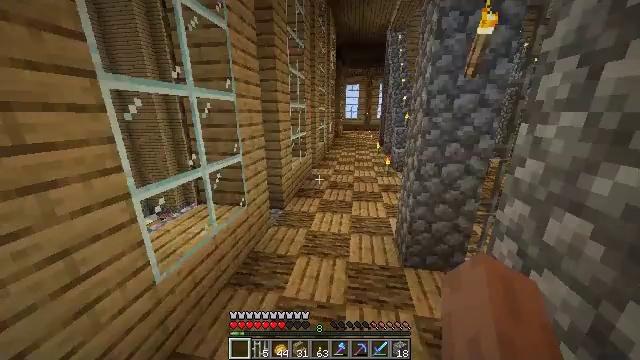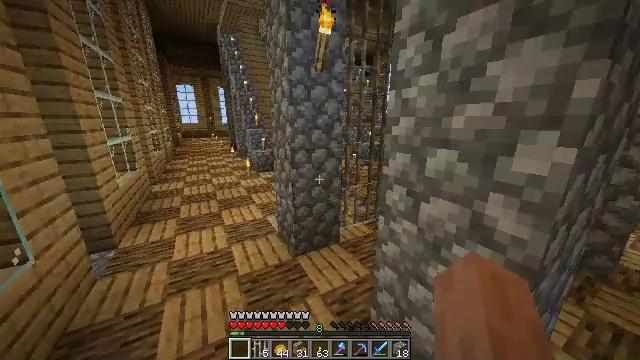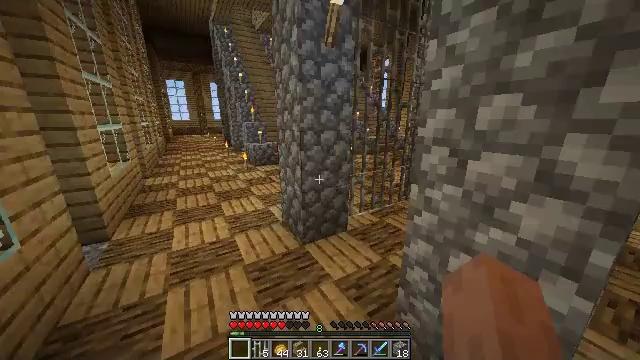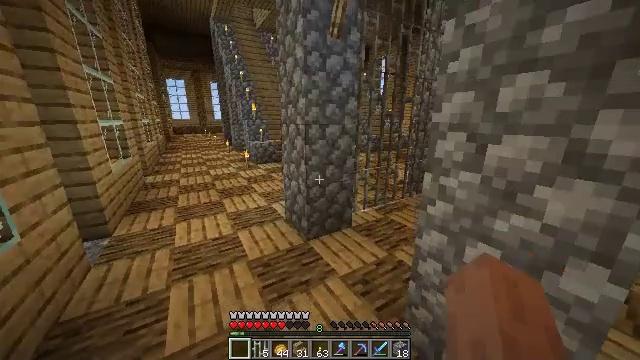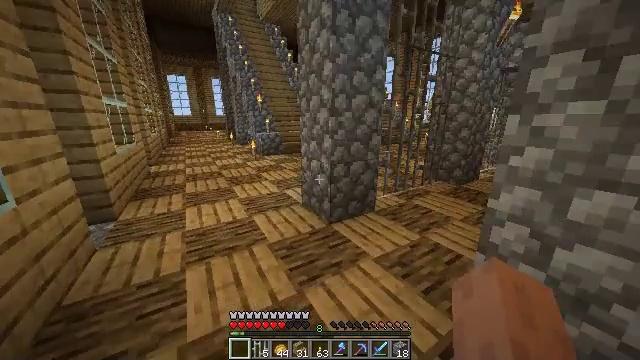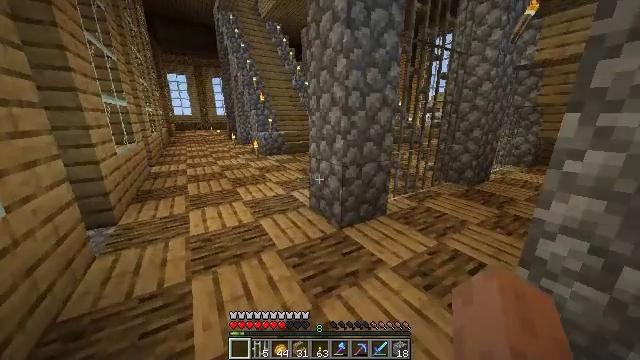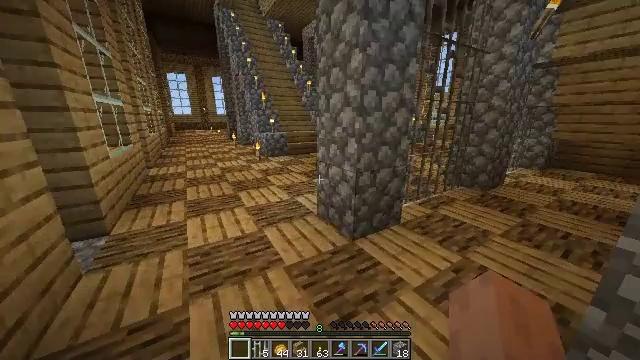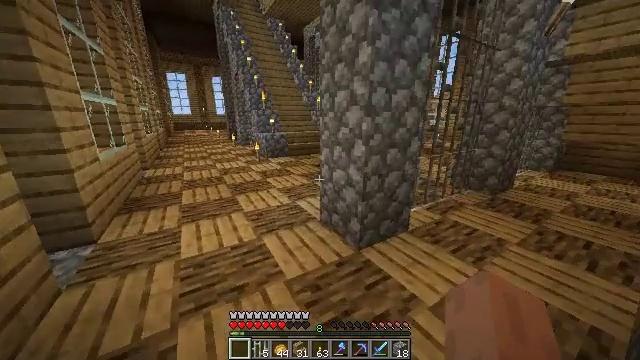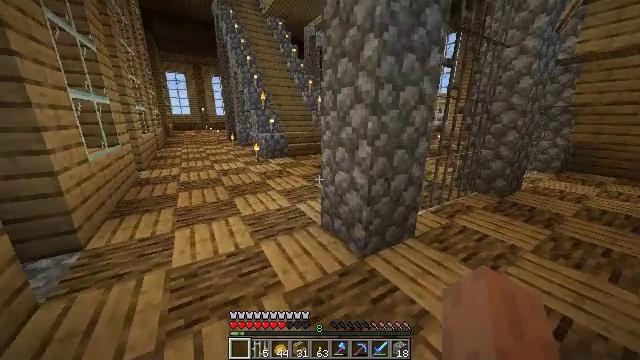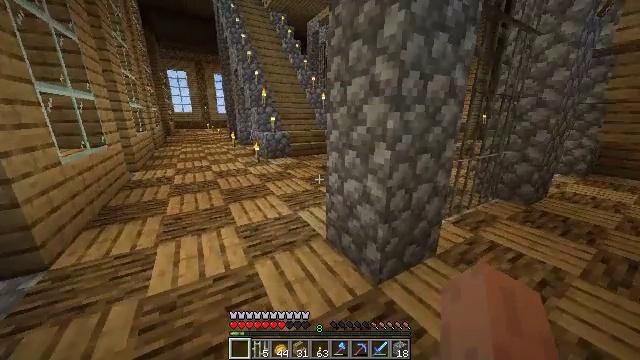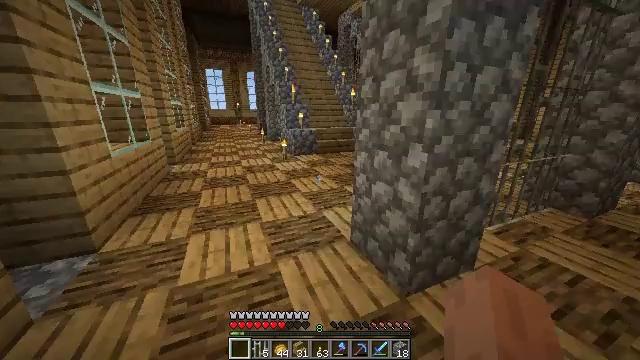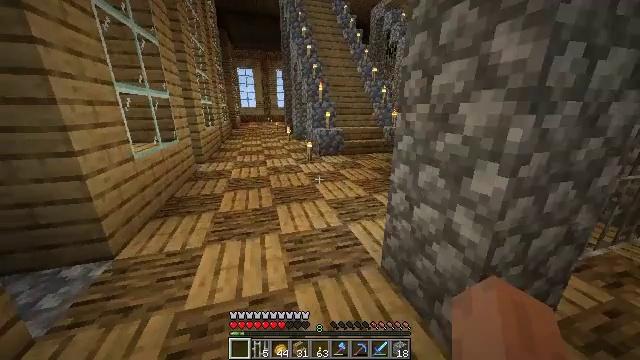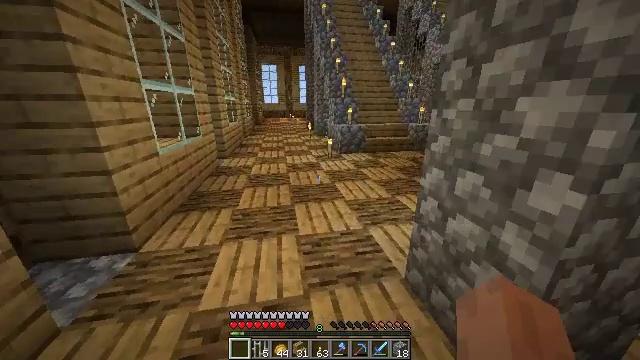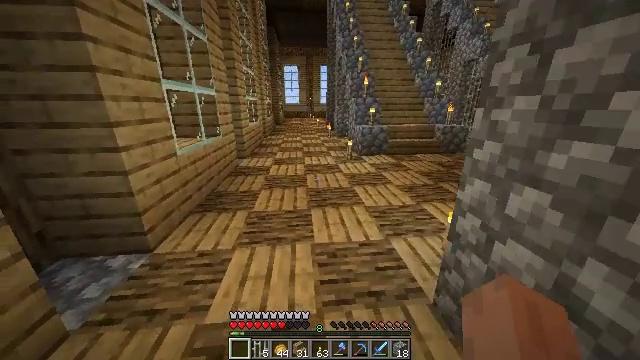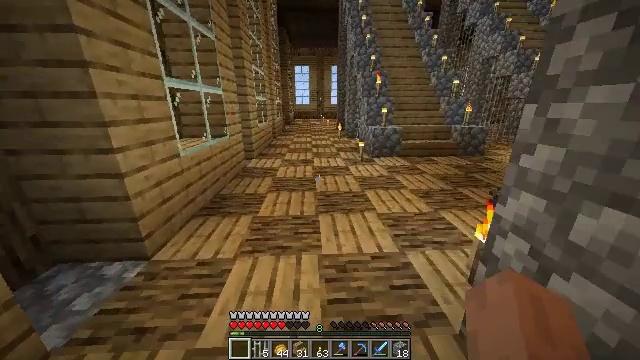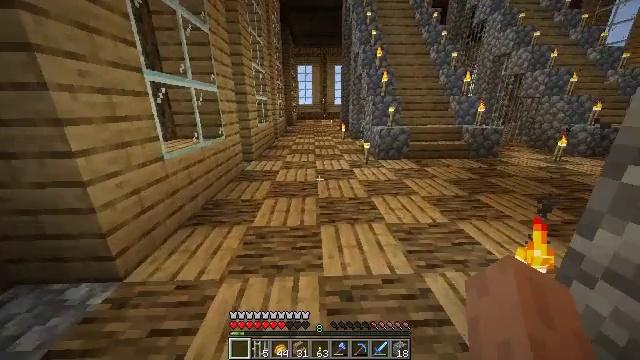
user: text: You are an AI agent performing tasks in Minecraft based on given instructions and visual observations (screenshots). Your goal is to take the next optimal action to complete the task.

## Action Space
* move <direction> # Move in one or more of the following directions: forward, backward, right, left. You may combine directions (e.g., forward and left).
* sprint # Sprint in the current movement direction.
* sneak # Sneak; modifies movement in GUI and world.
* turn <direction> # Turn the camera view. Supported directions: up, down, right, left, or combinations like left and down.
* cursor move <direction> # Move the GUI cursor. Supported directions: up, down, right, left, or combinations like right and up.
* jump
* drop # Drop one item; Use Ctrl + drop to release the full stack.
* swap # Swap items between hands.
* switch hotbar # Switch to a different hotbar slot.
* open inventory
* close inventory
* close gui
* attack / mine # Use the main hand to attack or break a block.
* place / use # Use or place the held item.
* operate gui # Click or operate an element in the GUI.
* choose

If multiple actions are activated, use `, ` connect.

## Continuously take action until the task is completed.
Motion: motion action
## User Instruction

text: Recycle the crafting table.
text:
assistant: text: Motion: move forward, sprint, turn right and up
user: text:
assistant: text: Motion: move forward, turn right
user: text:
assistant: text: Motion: move forward
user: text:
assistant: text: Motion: move forward, sprint
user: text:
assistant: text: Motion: move forward, sprint
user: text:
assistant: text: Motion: move forward, sprint
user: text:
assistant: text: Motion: move forward
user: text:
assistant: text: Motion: move forward
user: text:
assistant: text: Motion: move forward, sprint
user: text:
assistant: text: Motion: move forward, sprint, turn left
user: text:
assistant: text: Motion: move forward, sprint, turn left
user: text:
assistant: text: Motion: move forward, sprint, turn left and down
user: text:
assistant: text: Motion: move forward, turn left
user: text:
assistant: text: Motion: move forward, turn left
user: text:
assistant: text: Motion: move forward, sprint
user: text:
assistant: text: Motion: move forward, sprint
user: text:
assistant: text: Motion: move forward, sprint
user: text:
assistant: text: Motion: move forward
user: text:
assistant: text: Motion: move forward
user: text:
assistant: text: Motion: move forward, sprint
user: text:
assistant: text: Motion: move forward, sprint
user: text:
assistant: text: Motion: move forward, sprint
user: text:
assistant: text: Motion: move forward, sprint
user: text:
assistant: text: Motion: move forward, turn left and up
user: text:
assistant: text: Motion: move forward, turn left and up
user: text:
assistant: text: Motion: move forward, sprint, turn left
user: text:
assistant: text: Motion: move forward, sprint
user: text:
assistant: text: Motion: move forward, sprint
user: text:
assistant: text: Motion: move forward, sprint
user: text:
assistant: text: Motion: move forward